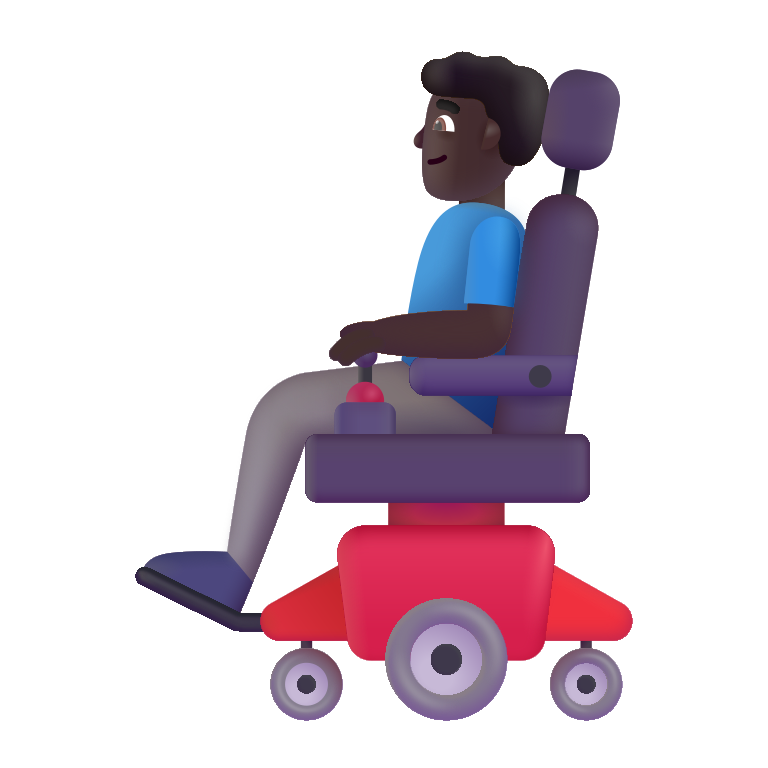
man in motorized wheelchair color dark